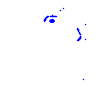
Particle: kaon